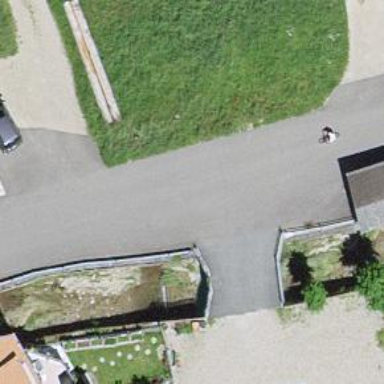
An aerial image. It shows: Paved driveway designated as service road.